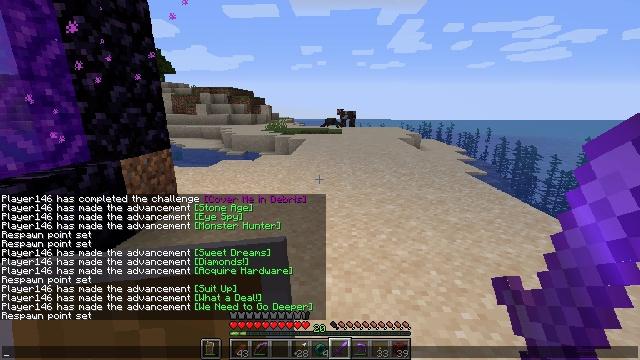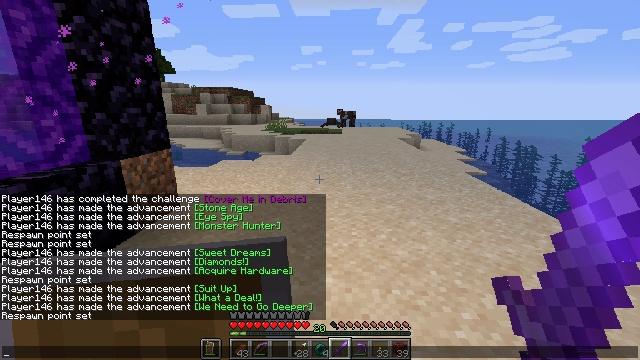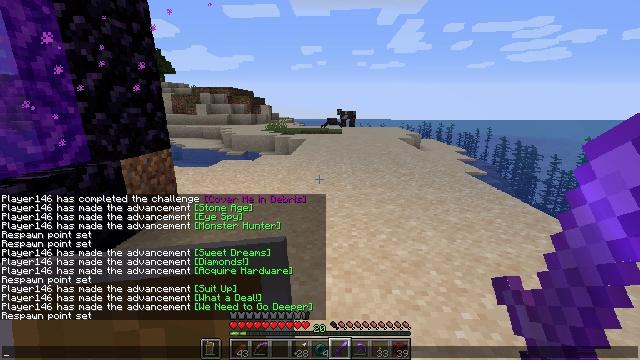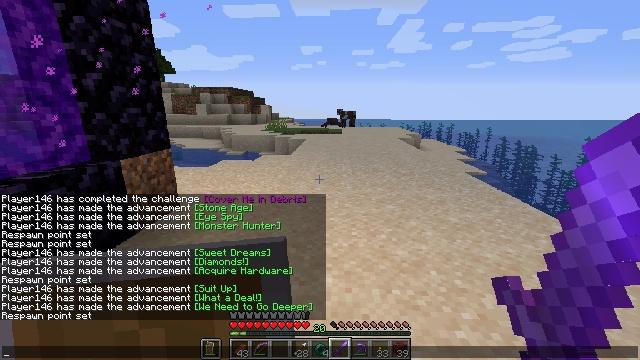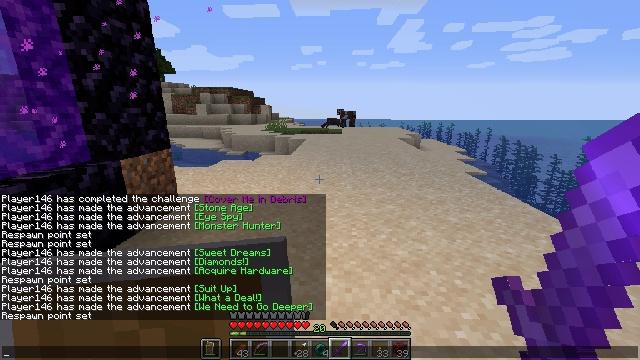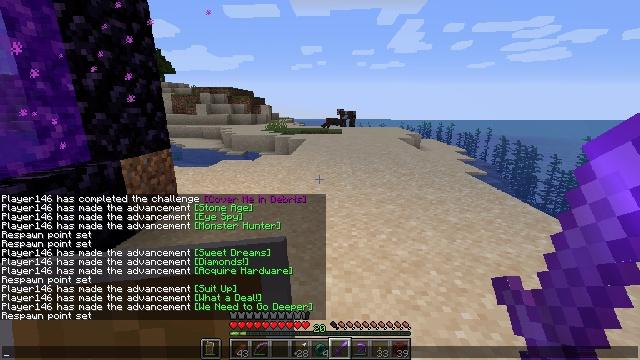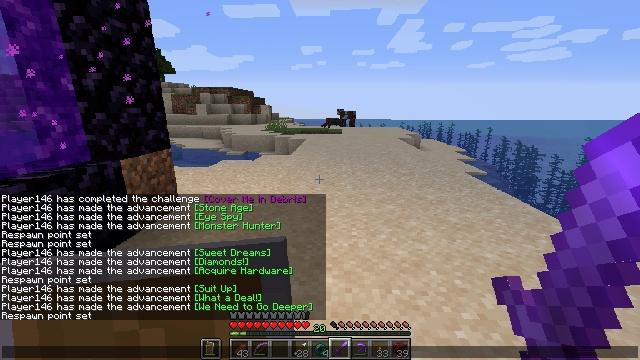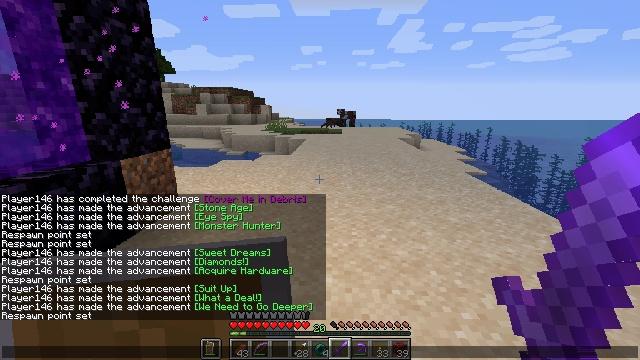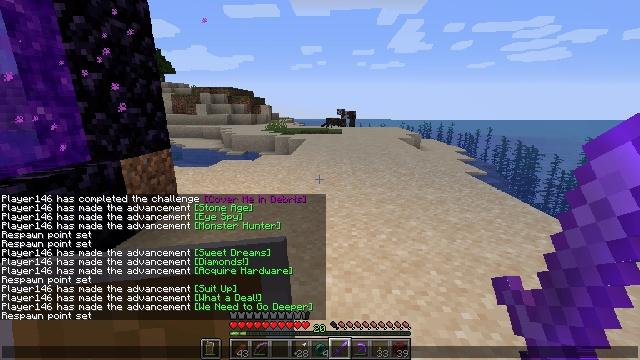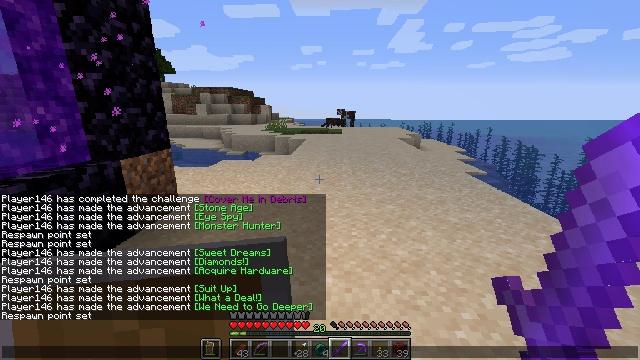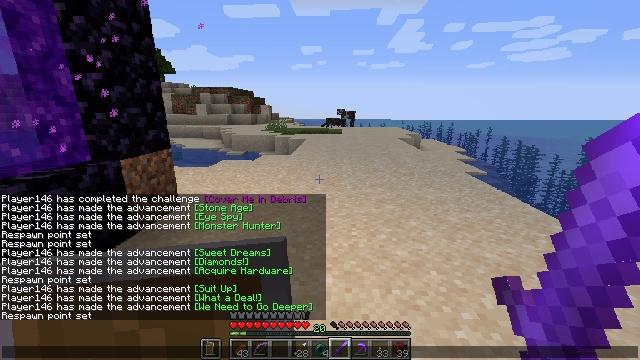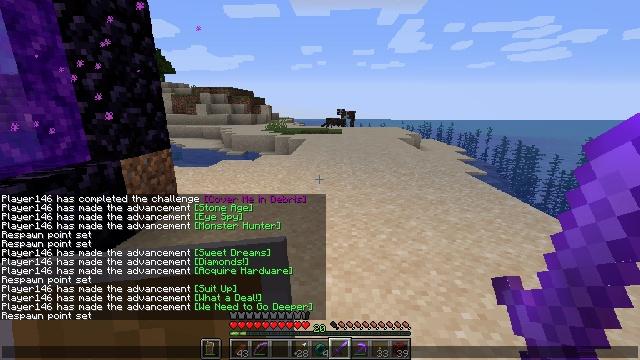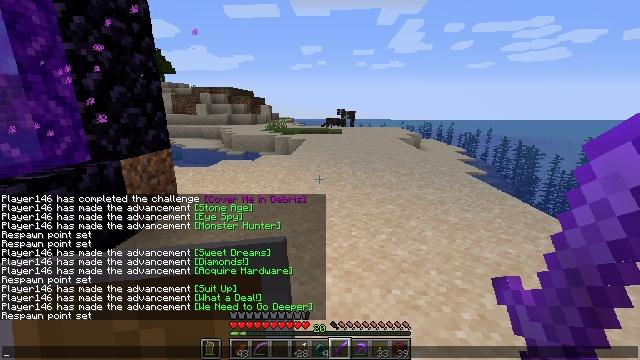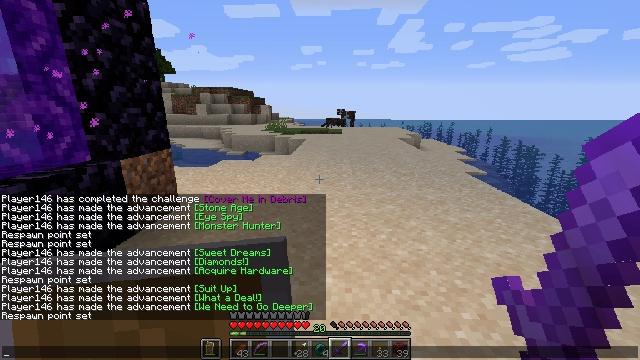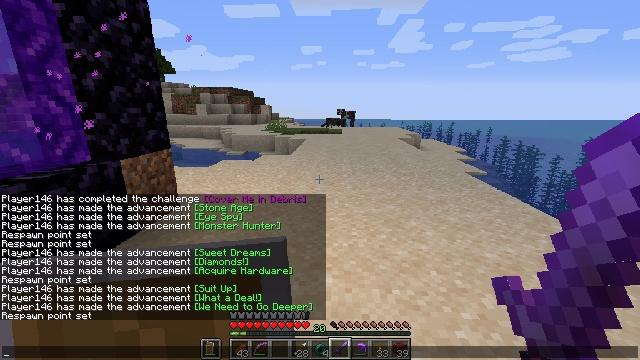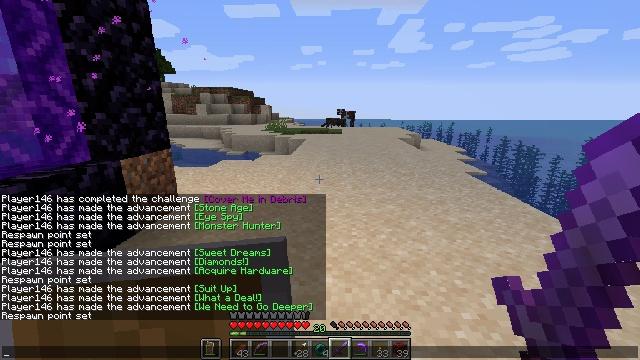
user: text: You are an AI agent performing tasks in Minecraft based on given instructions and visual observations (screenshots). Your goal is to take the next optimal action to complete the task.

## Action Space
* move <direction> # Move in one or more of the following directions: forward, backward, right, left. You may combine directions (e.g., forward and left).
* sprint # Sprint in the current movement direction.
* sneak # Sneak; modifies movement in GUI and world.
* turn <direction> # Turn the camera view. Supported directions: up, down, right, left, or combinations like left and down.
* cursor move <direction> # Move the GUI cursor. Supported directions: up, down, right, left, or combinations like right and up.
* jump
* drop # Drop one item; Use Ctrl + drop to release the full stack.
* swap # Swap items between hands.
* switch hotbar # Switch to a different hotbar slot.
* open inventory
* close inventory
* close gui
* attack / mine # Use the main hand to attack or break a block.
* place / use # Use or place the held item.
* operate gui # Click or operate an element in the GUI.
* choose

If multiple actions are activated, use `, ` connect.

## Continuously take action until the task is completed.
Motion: motion action
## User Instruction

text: Convert one blaze rod into blaze powder.
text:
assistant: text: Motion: no_op
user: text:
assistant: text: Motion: no_op
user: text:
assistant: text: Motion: no_op
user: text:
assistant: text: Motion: no_op
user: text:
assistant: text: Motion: no_op
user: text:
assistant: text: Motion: no_op
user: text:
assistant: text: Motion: no_op
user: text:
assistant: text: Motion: no_op
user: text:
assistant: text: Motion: no_op
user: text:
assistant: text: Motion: no_op
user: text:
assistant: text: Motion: no_op
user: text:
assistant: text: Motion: no_op
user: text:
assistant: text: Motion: no_op
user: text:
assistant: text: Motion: no_op
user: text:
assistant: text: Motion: no_op
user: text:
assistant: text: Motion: no_op
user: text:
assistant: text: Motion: no_op
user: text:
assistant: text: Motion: no_op
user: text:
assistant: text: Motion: no_op
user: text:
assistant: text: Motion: no_op
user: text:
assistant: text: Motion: no_op
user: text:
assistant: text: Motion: no_op
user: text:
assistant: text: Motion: no_op
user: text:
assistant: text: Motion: no_op
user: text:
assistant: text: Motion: no_op
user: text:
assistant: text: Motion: no_op
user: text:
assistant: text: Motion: no_op
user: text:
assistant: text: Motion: no_op
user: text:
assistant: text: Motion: no_op
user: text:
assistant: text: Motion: no_op